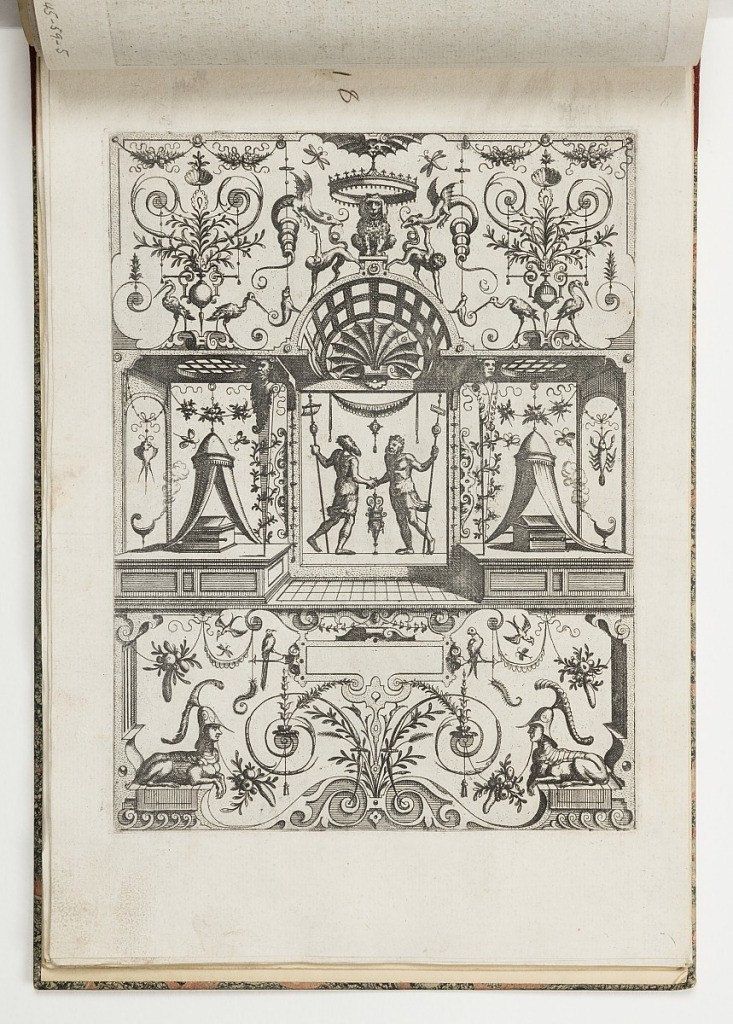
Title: Plate 18, from Grotteßco in diverßche manieren (Various Grotesques)
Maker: Hans Vredeman de Vries, Dutch, 1527 - ca. 1606
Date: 1564
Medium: Etching on laid paper
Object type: Print
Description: At center, two bearded men with standards shape hands. On either side, a casket below a canopy, and a smoking brazier.